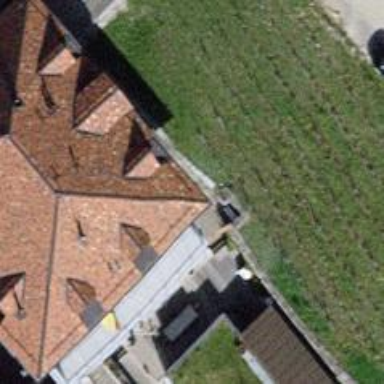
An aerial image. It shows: Building with ridge on the roof.